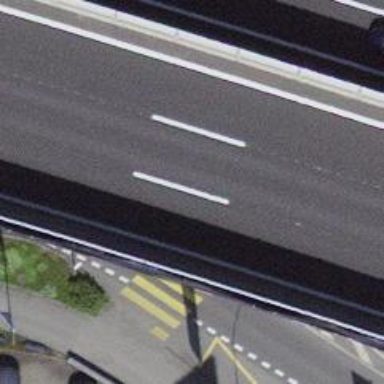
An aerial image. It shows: Uncontrolled zebra crossing with notable zebra markings.